Interaction volume radius: 5 \u00c5
Interaction volume height: 45 \u00c5
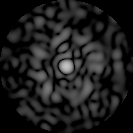
Disorder parameter: 0.8486